Interaction volume radius: 10 \u00c5
Interaction volume height: 40 \u00c5
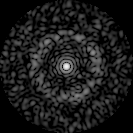
Disorder parameter: 0.8262